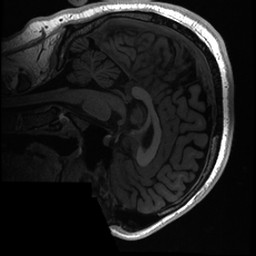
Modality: T1w
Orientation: sagittal
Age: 18
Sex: male